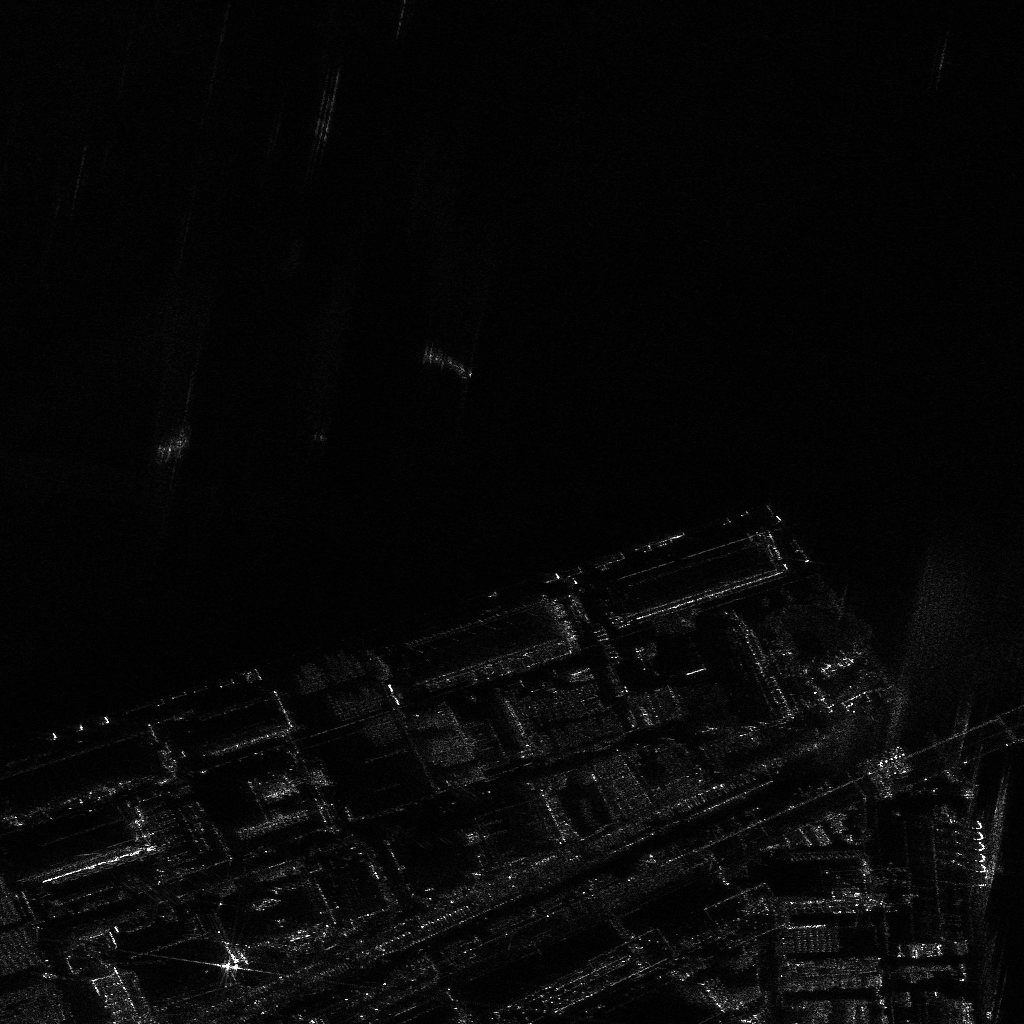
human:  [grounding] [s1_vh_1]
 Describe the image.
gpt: In the satellite image, there is  <ref>1 medium container </ref> <box>[[41, 34, 47, 36, 34]]</box> located at center.